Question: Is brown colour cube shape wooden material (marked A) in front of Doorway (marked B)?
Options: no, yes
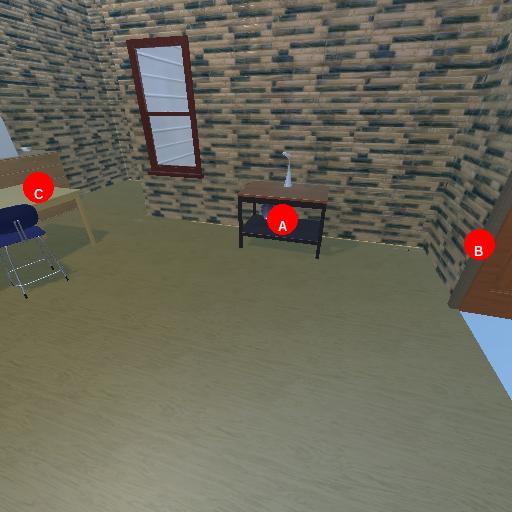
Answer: no